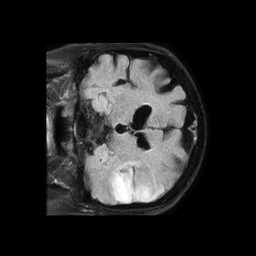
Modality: FLAIR
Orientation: coronal
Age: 88
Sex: male
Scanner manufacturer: philips
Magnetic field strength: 1.5 T
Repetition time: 6 s
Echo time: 0.1003 s